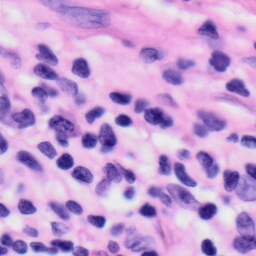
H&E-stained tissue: Skin